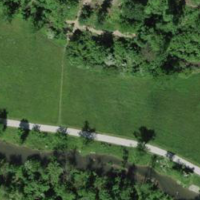
EUNIS habitat code: 53
Species observed at this site:
Juglans regia